Field crop: tomato
Growth stage: 2
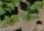
Species: solanum